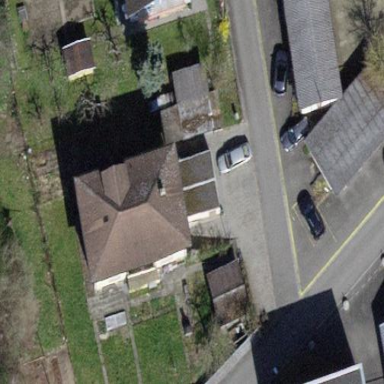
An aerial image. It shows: Residential building with tile roof.